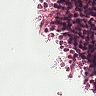
Metastatic tissue present: no